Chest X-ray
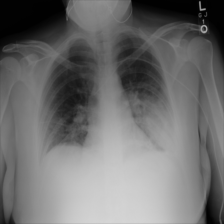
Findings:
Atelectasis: negative
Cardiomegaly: negative
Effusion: negative
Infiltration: negative
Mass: negative
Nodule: negative
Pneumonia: negative
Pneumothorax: negative
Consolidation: positive
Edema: negative
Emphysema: negative
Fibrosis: negative
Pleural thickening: negative
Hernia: negative